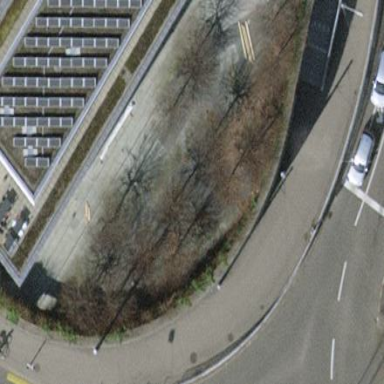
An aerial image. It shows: Pedestrian road.